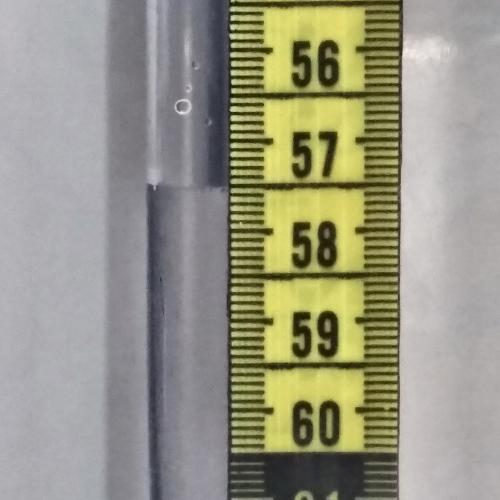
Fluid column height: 57.5 cm